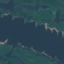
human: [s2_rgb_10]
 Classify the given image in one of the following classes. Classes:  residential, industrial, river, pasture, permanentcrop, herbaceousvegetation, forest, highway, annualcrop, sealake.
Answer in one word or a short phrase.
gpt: River